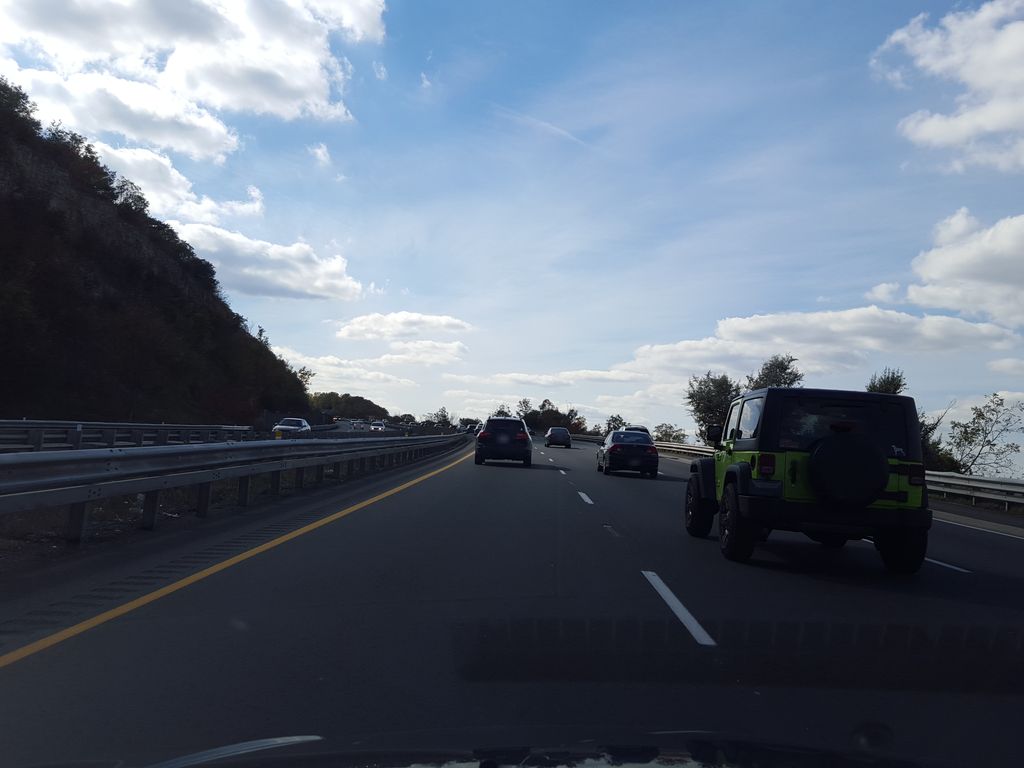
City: hamilton